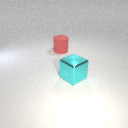
large red rubber cylinder behind large cyan metal cube